Current action and preconditions to check: path_clear

Your task: For each precondition in the list above, predict whether it will hold at this action.

Consider the current scene as observed from the mobile robot's camera, and analyze the predicted future states of all dynamic agents (e.g., people, animals, vehicles, or any moving entities) within the NEXT SECOND.

IMPORTANT: Only answer "very likely" if you are absolutely certain—based on strong, clear evidence—that a dynamic agent will violate the precondition in the predicted future state. Do NOT answer "very likely" for unlikely, ambiguous, or low-probability risks.

Ask yourself for each precondition: Is there a high probability, with clear and convincing evidence, that the predicted future states of any dynamic agent will interfere with the predicted future state of the currently executing action within the NEXT SECOND, causing that precondition to fail?

Assess the risk level based on these predictions. Use "likely" or "very likely" if motions create a clear risk of interference.

Use "neutral" or "improbable" if agents are nearby but their predicted paths are clearly diverging or non-conflicting.

Failure Risk Categories: "very improbable", "improbable", "neutral", "likely", "very likely"

Answer Format: Output ONLY the probability_of_failure value from these categories: "very improbable", "improbable", "neutral", "likely", "very likely"

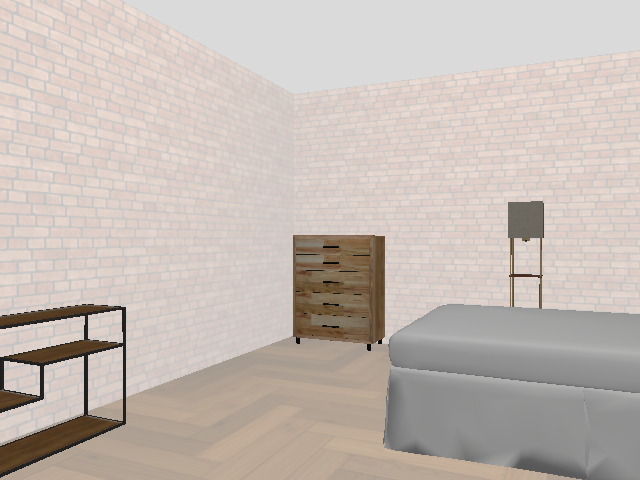

Answer: very improbable